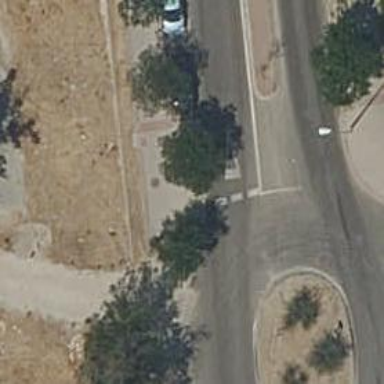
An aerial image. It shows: Roundabout at tertiary road junction.